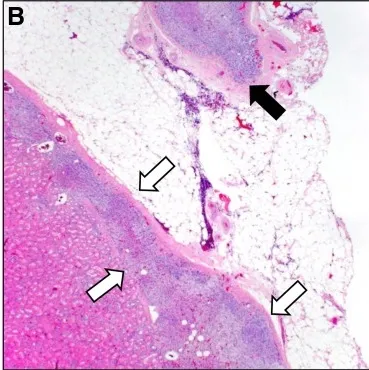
Pathologic findings establishing diagnosis. (B) Adjacent to the tumor, a plaque-like area of intrarenal adrenal rests is seen (white arrows) unassociated with the adjacent adrenal gland (black arrow).
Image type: pathology (h&e)